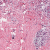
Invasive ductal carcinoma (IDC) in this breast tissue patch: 1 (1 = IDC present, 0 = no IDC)